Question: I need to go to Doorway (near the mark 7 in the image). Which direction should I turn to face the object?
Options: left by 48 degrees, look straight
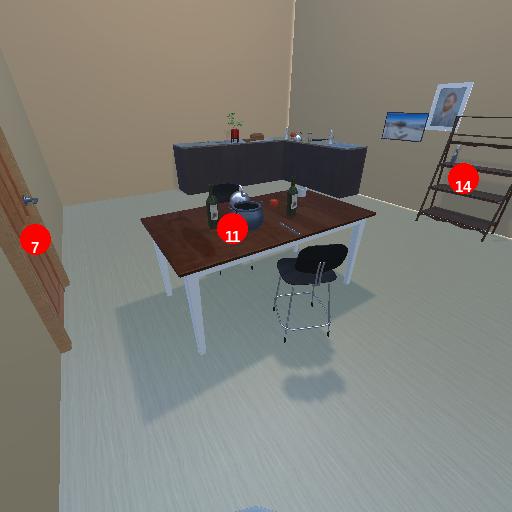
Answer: left by 48 degrees